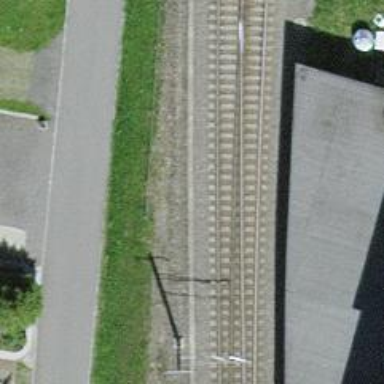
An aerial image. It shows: Single railway track with electrified contact line.